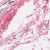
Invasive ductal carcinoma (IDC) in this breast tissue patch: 0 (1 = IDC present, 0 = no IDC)